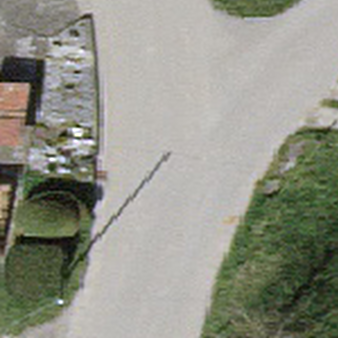
Label: other